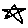
Label: star